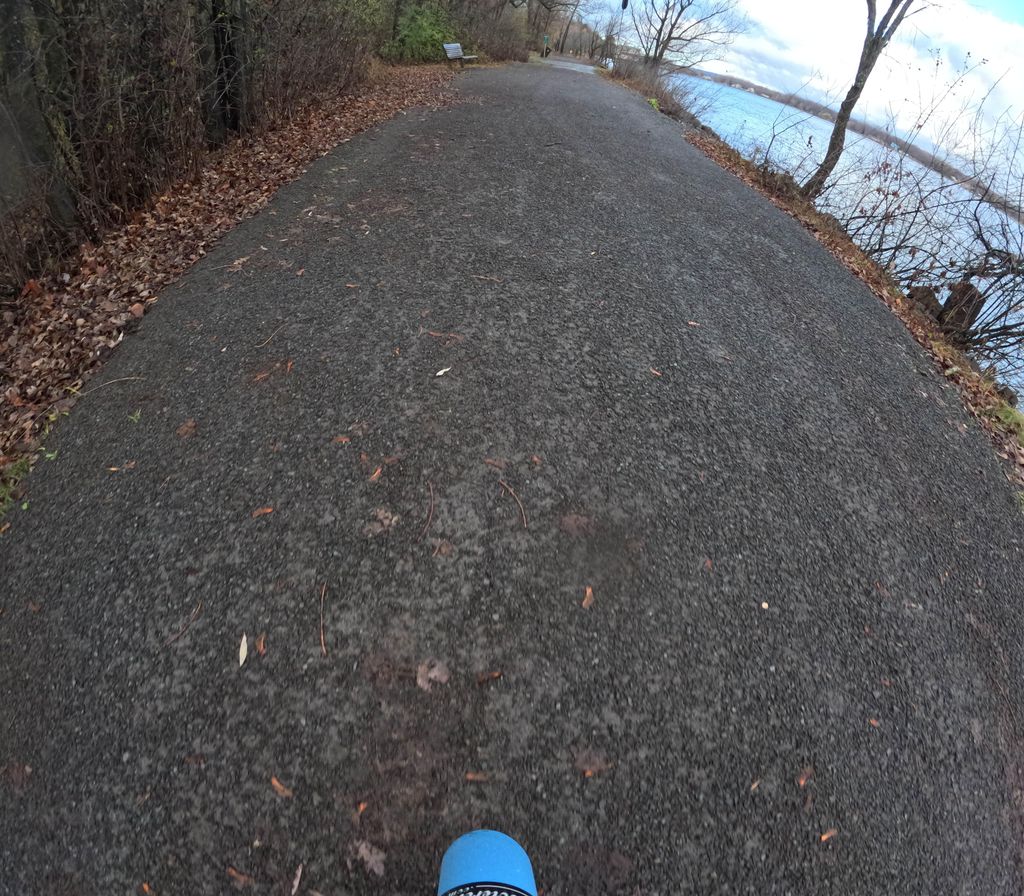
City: ottawa-gatineau